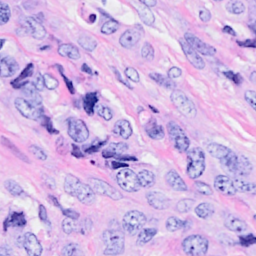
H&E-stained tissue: Breast